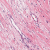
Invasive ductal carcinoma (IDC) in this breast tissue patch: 1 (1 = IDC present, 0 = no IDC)